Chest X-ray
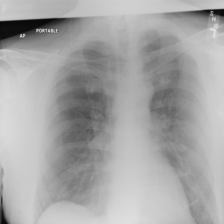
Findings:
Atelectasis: negative
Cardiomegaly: negative
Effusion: negative
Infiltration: negative
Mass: negative
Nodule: negative
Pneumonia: negative
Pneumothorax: negative
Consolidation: negative
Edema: negative
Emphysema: negative
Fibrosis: negative
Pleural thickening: negative
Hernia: negative